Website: walmart
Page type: payment
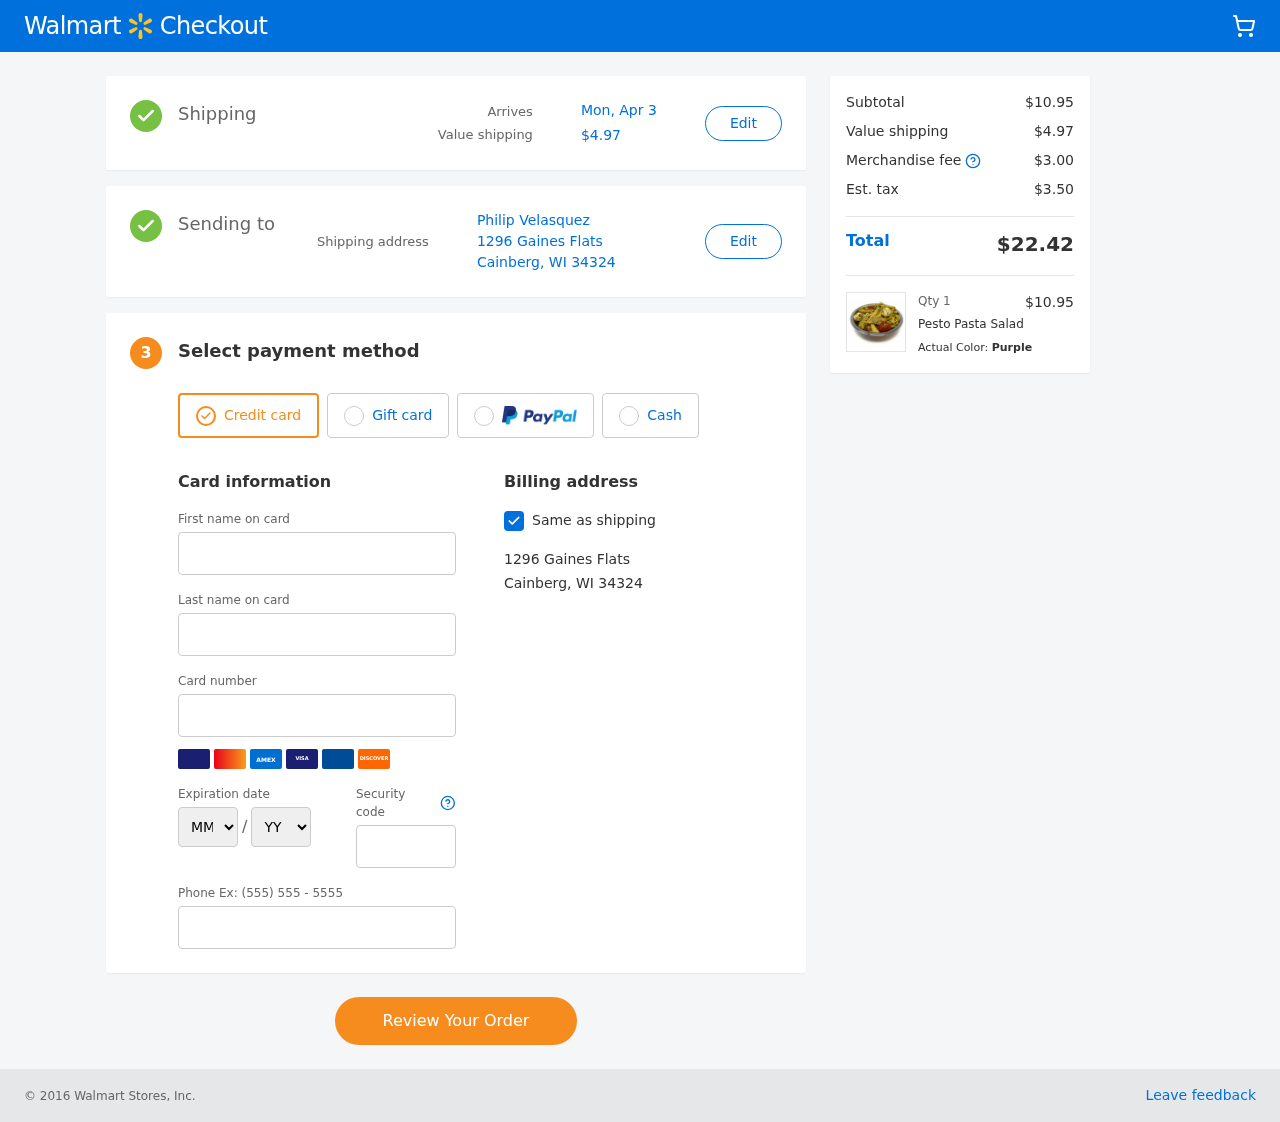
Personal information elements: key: PII_CARD_EXPIRY_MONTH
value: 06
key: PII_CARD_EXPIRY_YEAR
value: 27
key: PII_CITY_STATE_ZIP
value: Cainberg, WI 34324
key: PII_FULLNAME
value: Philip Velasquez
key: PII_STREET
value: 1296 Gaines Flats
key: PII_FIRSTNAME
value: Philip
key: PII_LASTNAME
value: Velasquez
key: PII_CARD_NUMBER
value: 3733 5861 2109 521
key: PII_CARD_CVV
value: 3105
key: PII_PHONE
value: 4415557193
Product elements: key: PRODUCT1_NAME
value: Pesto Pasta Salad
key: PRODUCT1_PRICE
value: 10.95
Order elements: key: ORDER_DELIVERY_DATE
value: Mon, Apr 3
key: ORDER_SHIPPING_COST
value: $4.97
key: ORDER_SUBTOTAL
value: $10.95
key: ORDER_MERCHANDISE_FEE
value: $3.00
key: ORDER_TAX
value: $3.50
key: ORDER_TOTAL
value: $22.42
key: ORDER_NUM_ITEMS
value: Qty 1